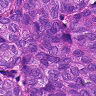
Metastatic tissue present: yes